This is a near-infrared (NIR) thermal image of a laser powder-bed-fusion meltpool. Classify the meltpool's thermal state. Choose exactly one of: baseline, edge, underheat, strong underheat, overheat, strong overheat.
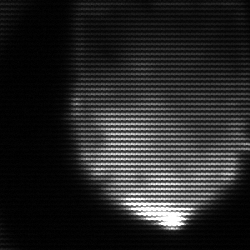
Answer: edge